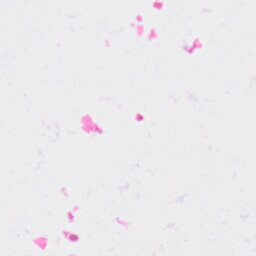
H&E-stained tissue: Kidney